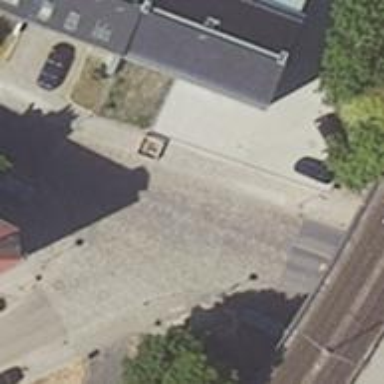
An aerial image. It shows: Asphalt road in residential area.